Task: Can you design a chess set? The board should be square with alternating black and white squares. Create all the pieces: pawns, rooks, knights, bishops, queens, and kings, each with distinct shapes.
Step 4571:
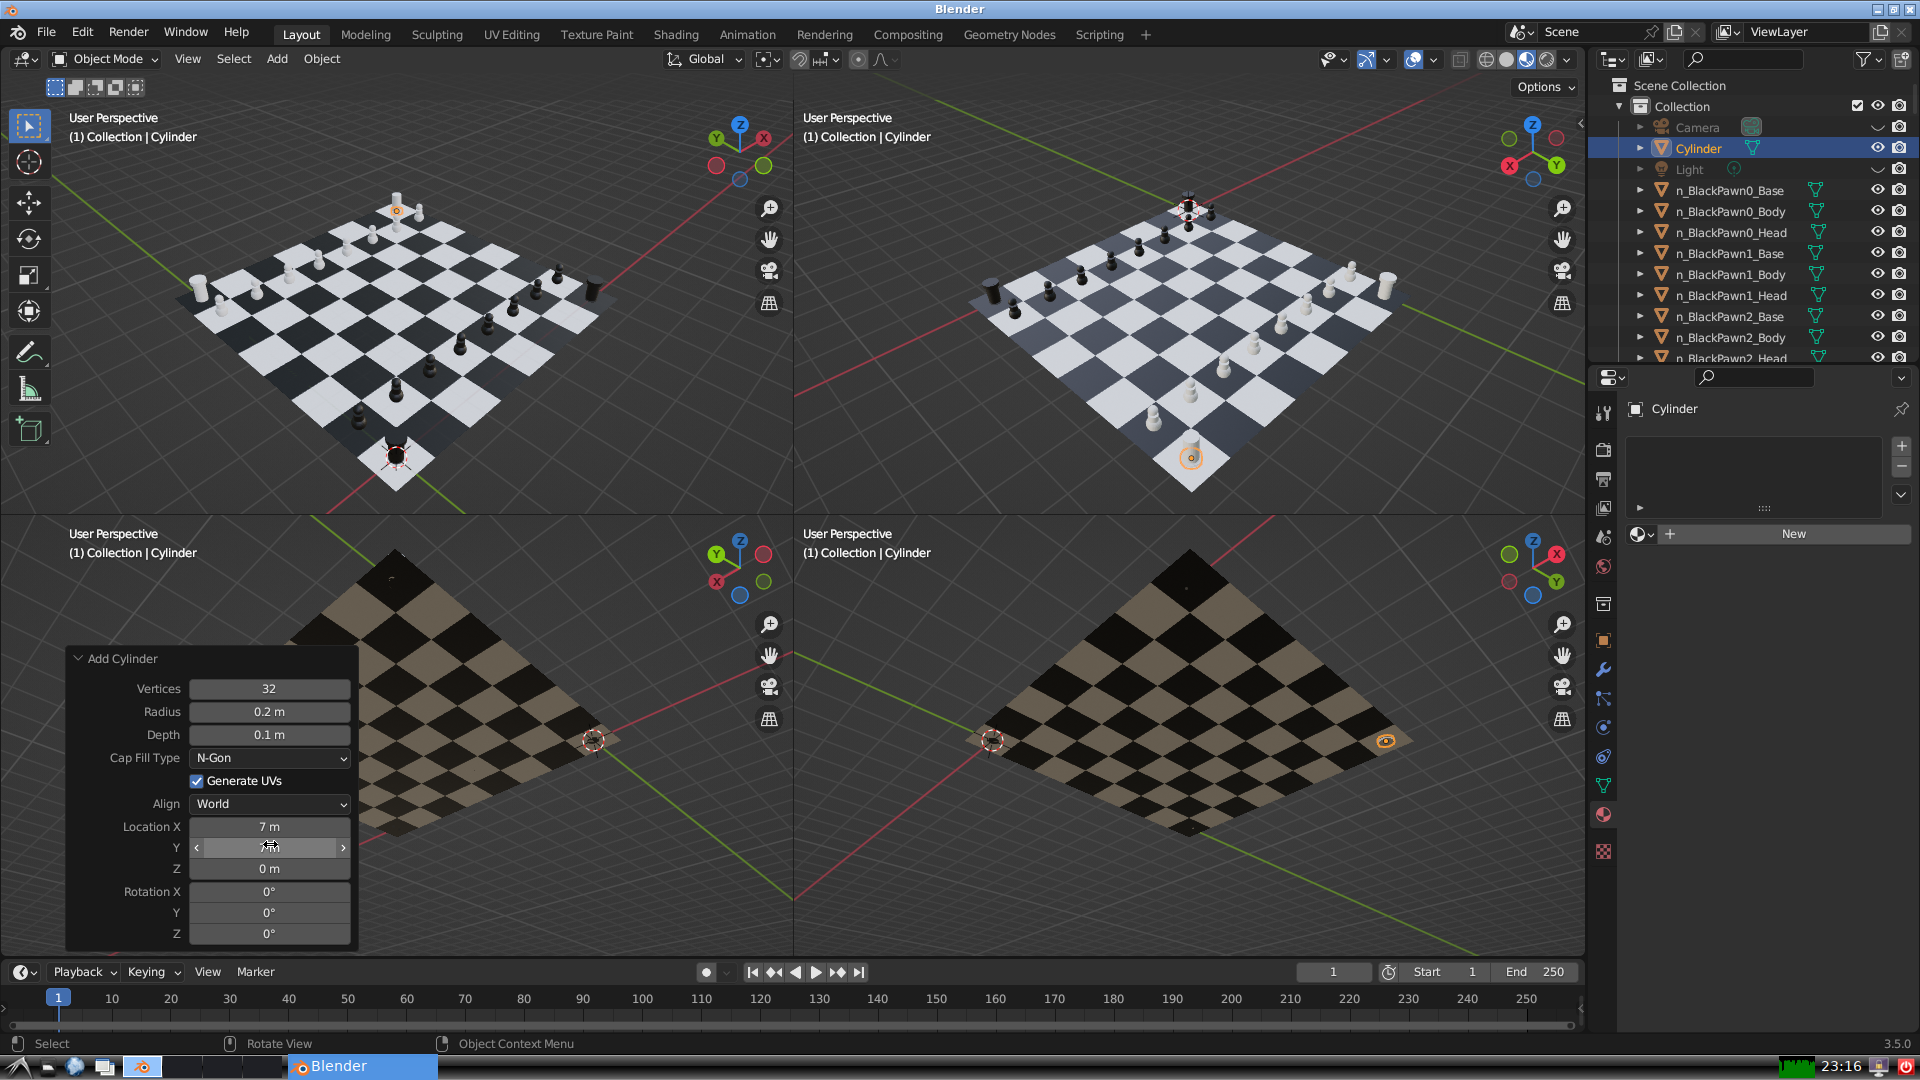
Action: {"mouse_move": [270, 868]}